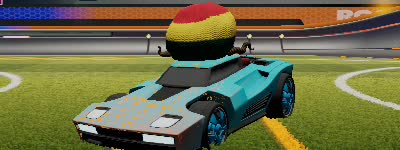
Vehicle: breakout